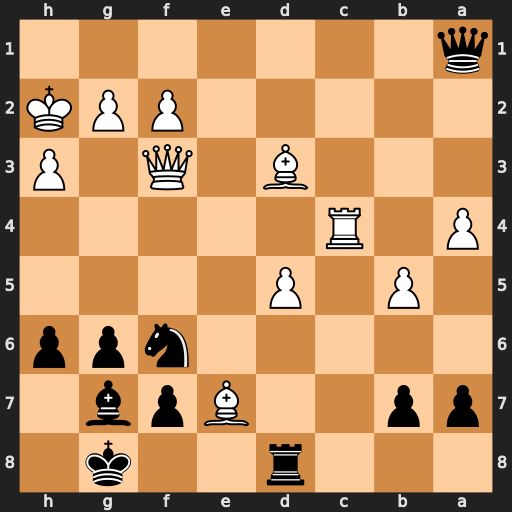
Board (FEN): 3r2k1/pp2Bpb1/5npp/1P1P4/P1R5/3B1Q1P/5PPK/q7
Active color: b
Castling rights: -
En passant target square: -
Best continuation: Qe5+ Qg3 Qxe7